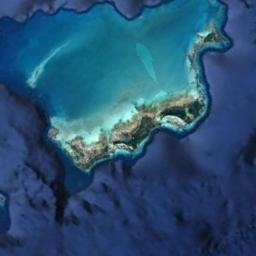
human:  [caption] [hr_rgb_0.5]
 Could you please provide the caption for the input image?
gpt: The land on the island is uneven .

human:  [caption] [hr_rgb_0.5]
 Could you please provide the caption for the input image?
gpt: The long strip of green islands is surrounded by blue waters with mountains with green plants .

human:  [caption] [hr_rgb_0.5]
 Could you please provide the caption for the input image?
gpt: The long strip island with rugged terrain is surrounded by light blue waters .

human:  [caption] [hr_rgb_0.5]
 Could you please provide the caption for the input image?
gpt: The green island is on a blue sea .

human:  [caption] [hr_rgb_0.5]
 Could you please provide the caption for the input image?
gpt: The island is surrounded by sea .